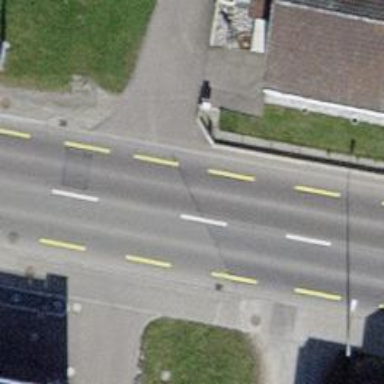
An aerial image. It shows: Primary highway with asphalt surface. There is cycle lane on the left side and soft lane for cyclists.